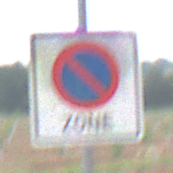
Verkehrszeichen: BeginnEingeschraenktesHalteverbotZone
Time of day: SunriseSunset
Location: Outdoor (Nature)
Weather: PartlyCloudy
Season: NotSpecified
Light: Natural